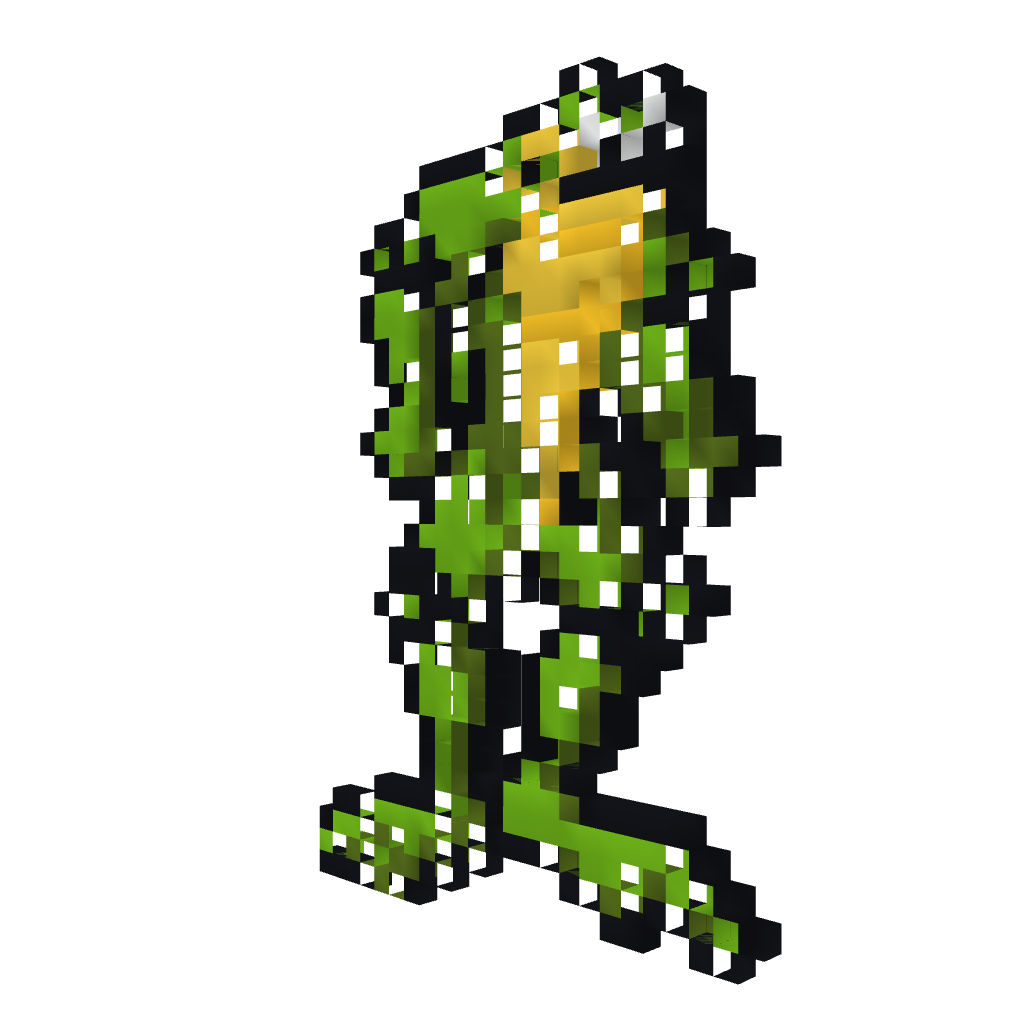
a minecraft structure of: Battletoads/NES-Rash